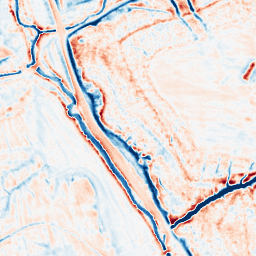
Category: multiscale
Decomposition family: dog_multiscale
Decomposition parameters: sigma_ratio: 1.6
n_scales: 4
base_sigma: 0.5
Upsampling method: cubic_catmull_rom
Upsampling parameters: scale: 4
Upsampling scale: 4